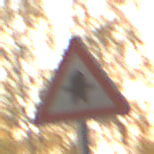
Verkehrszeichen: Vorfahrt
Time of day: SunriseSunset
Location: Roofed (Suburban)
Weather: Clear
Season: NotSpecified
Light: Natural